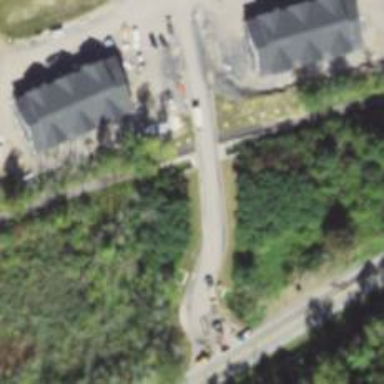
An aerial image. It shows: Residential road with asphalt surface passing over beam bridge.